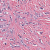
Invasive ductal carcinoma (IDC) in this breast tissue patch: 1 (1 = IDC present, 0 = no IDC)